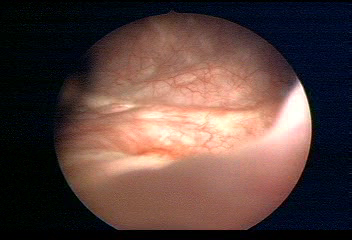
Modality: WLC
Class: Normal mucosa
Bladder cancer association: No